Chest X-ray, AP view. Patient: 16 years old, sex F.
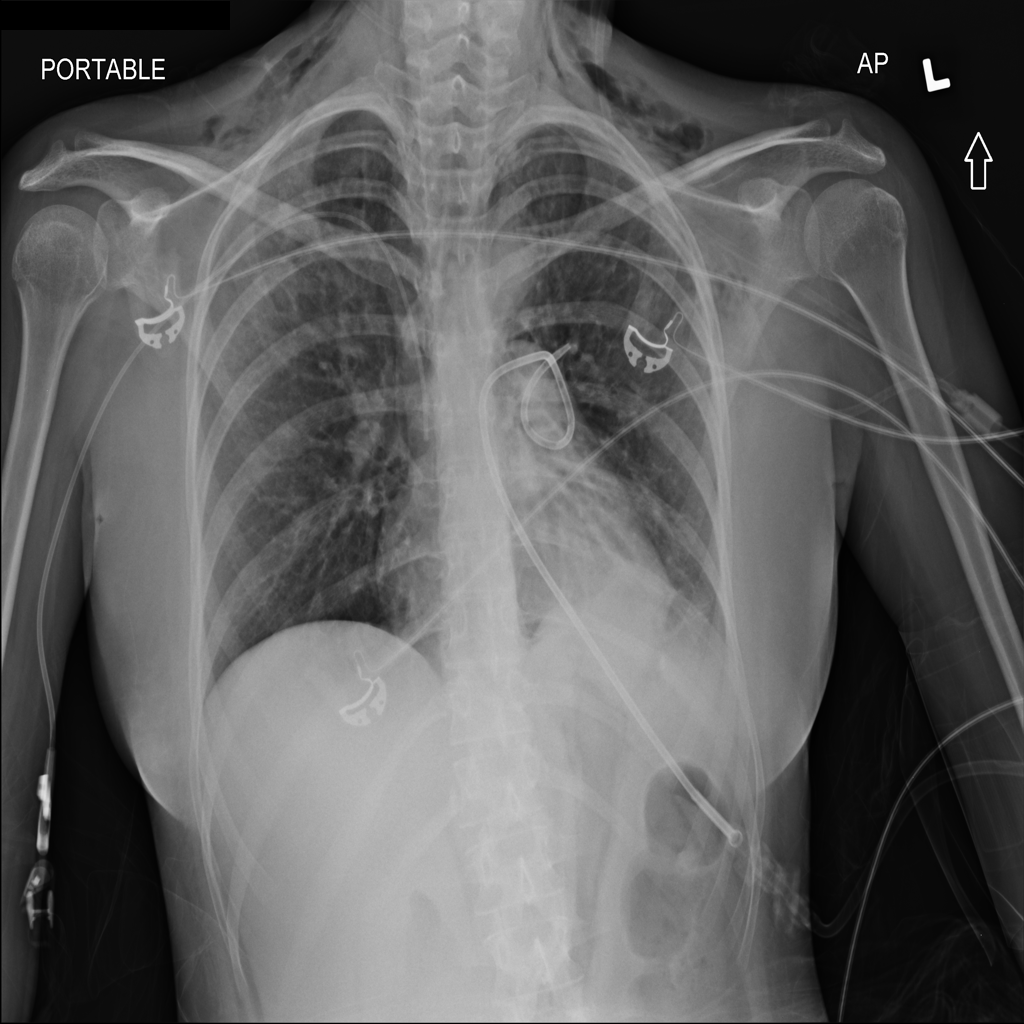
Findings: Atelectasis, Infiltration